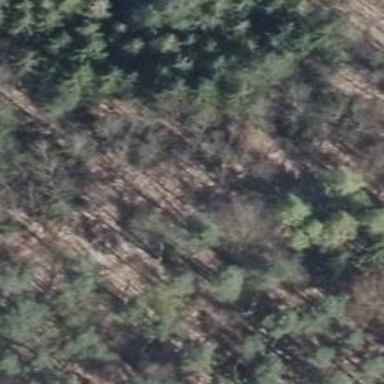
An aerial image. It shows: Compacted track with grade2 surface.